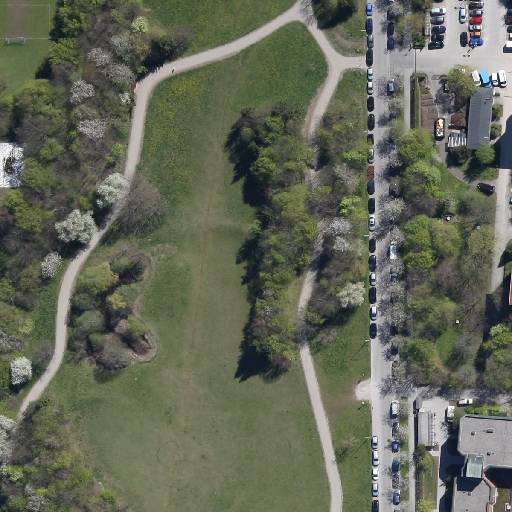
Referring expression: car in the parking area